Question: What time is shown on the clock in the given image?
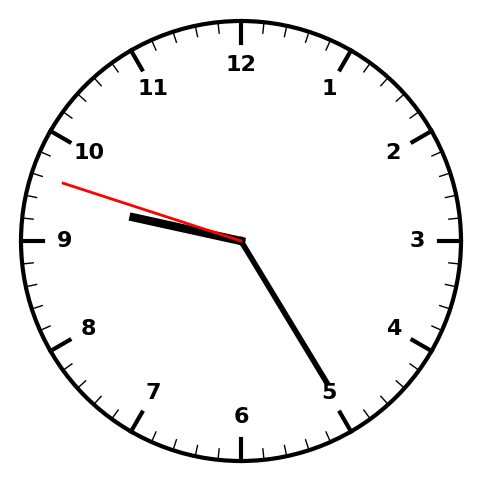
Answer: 09:24:48